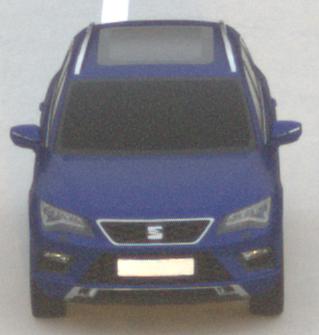
Make: SEAT
Model: Ateca 1.0 TSI Ecomotive
Detailed model: Ateca (5FP)
Model produced from: 2016/08
Model produced until: 2018/08
Doors: 5
Color: blue
Road condition: dry road
Daytime: sunrise or sunset
Contrast: low contrast